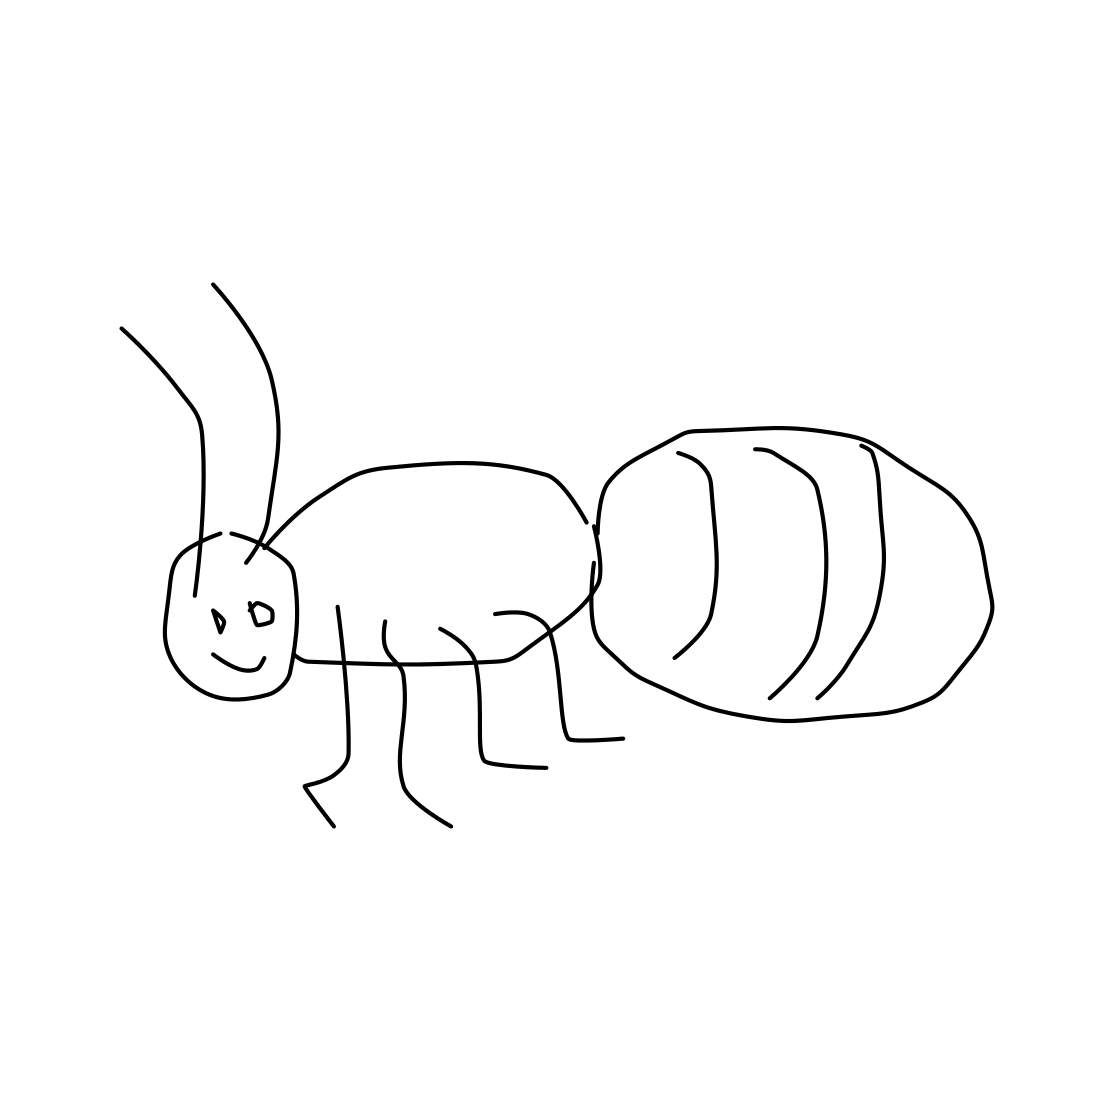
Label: ant